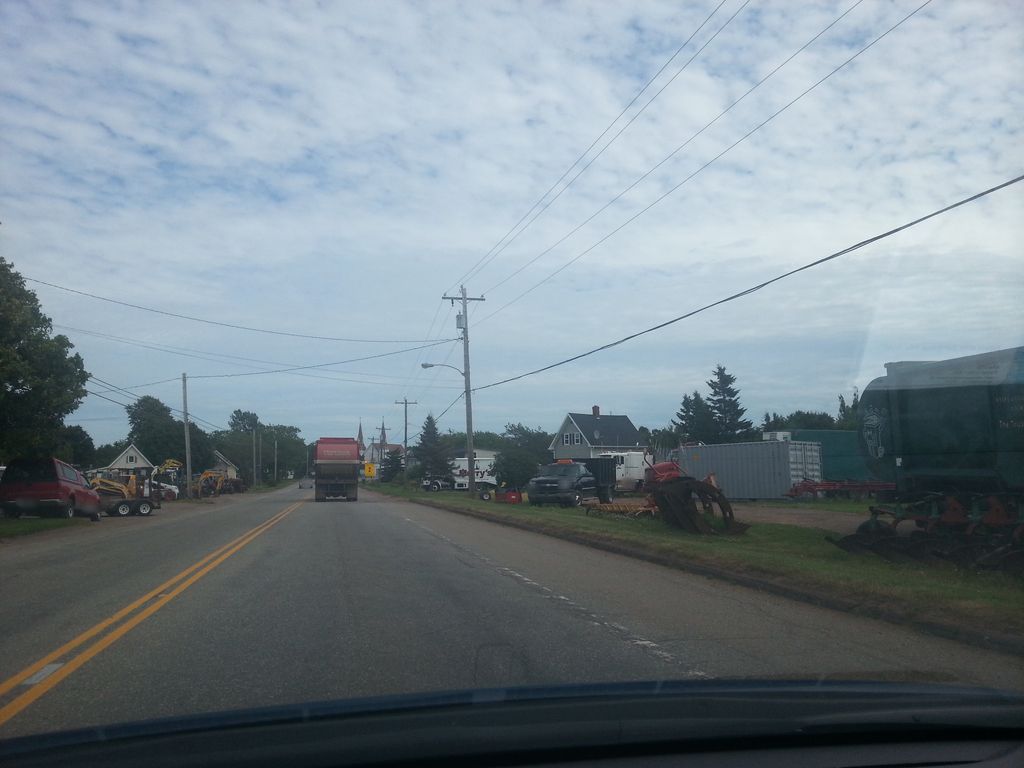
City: charlottetown